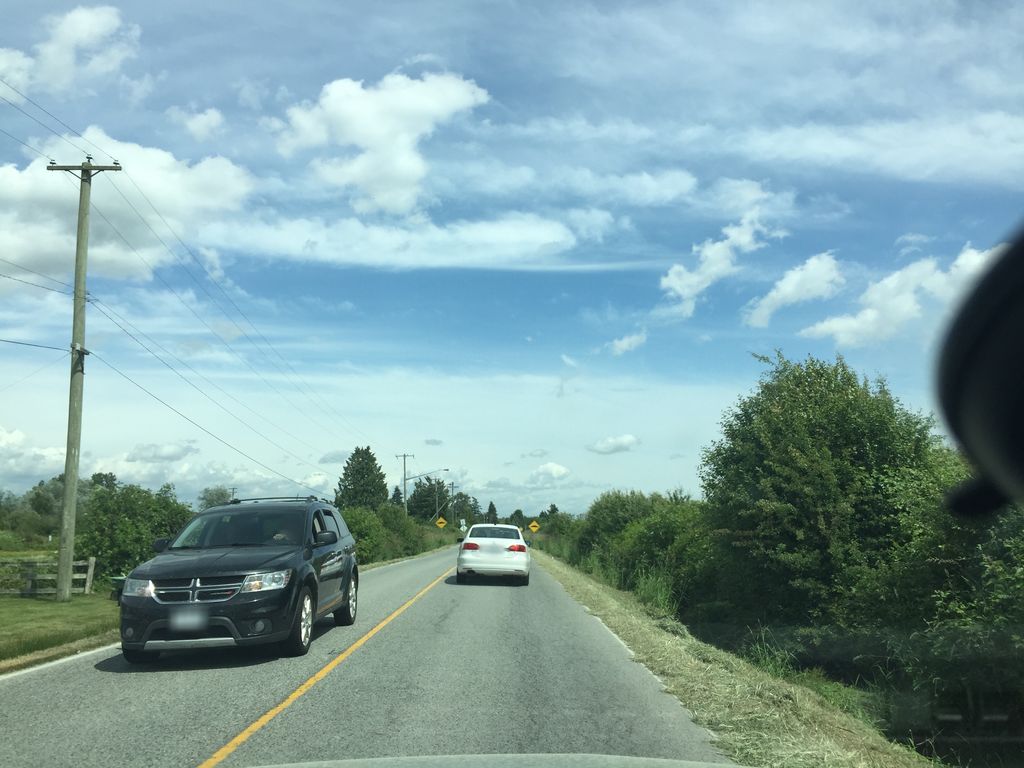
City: vancouver